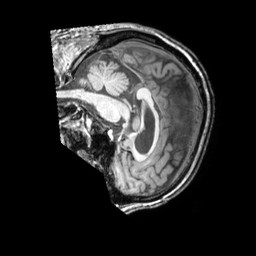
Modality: T1w
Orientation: sagittal
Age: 58
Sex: male
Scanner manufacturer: philips
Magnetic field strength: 3 T
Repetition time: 0.009897 s
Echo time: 0.004603 s